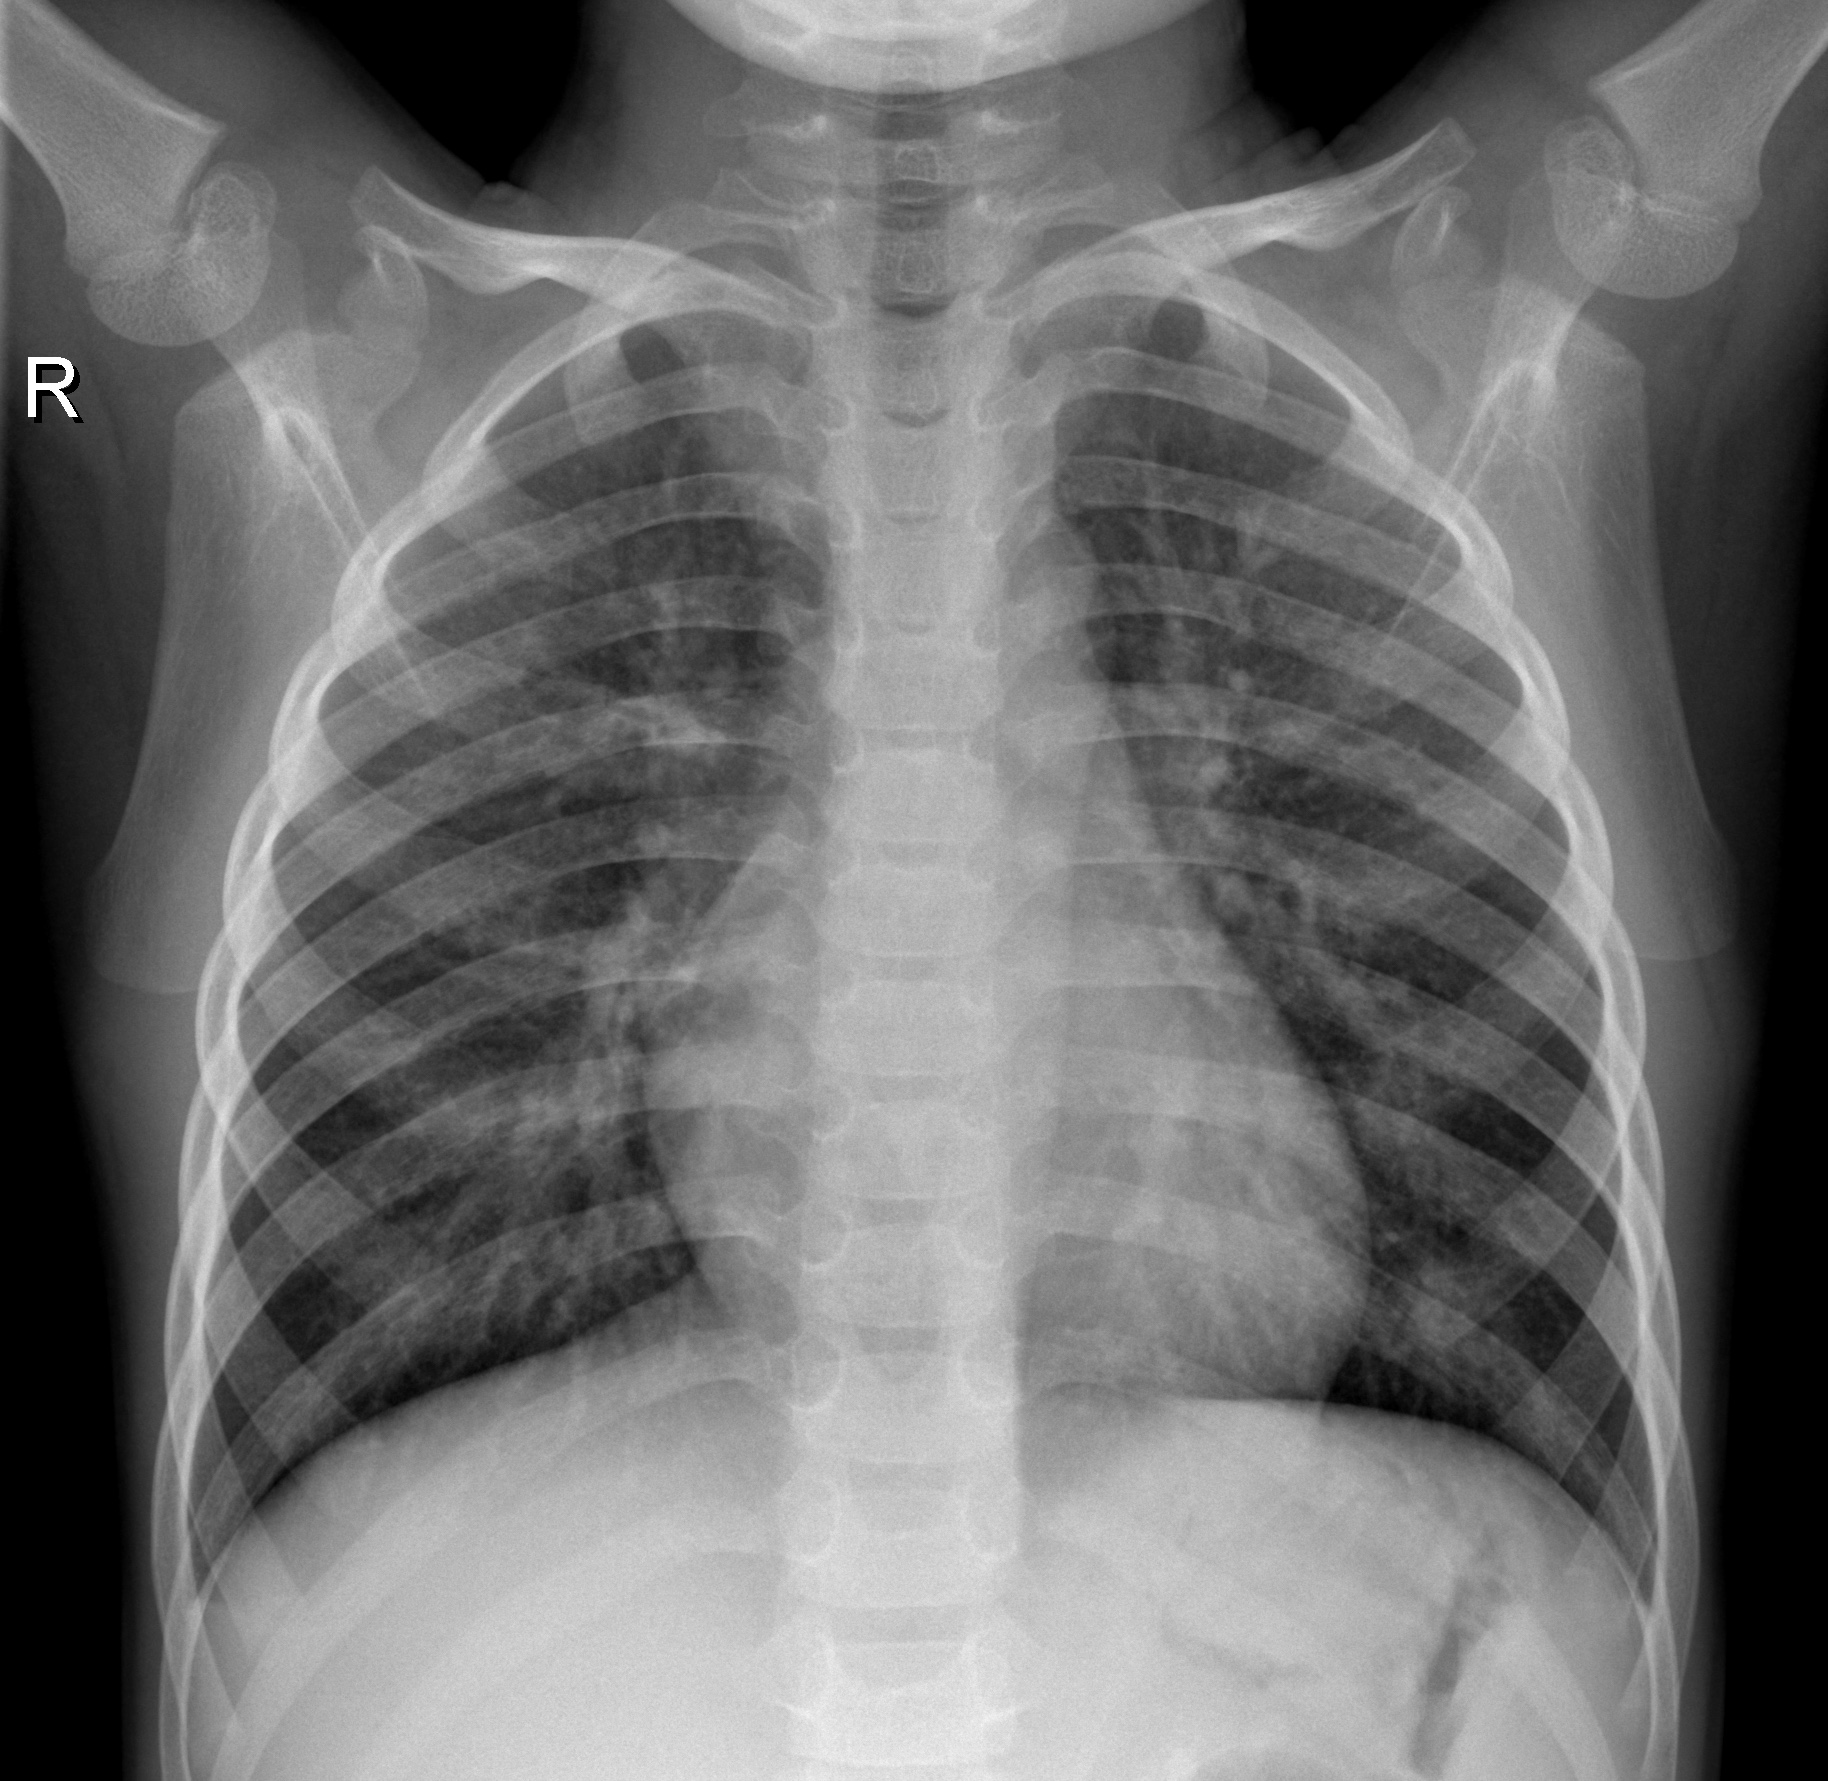
Diagnosis: NORMAL